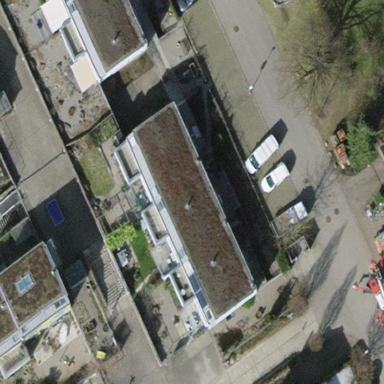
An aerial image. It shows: Flat roof terrace building.